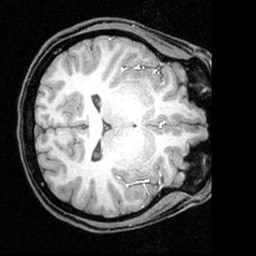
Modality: T1w
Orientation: axial
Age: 26
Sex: female